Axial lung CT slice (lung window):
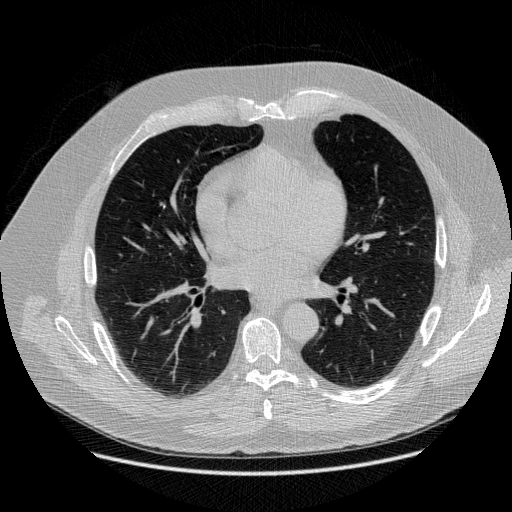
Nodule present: no